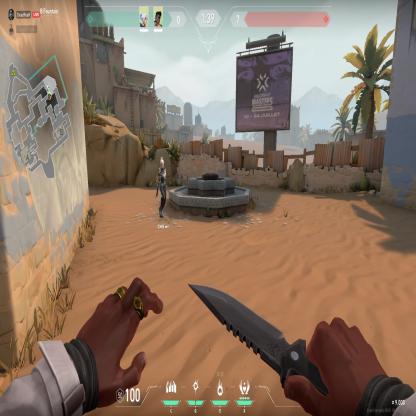
Label: teammate